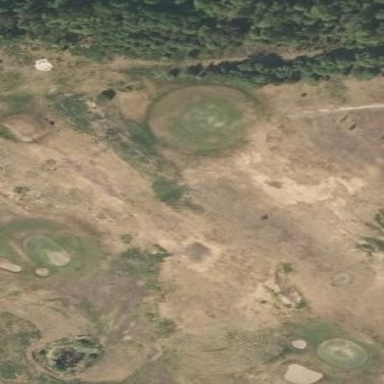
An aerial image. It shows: Grassy area designated as golf fairway.